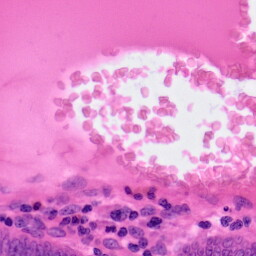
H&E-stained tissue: Colon